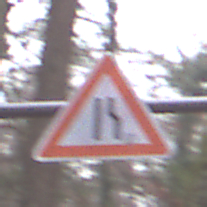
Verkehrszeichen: EinseitigVerengteFahrbahnRechts
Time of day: Midday
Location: Outdoor (Nature)
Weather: Overcast
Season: Autumn
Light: Natural